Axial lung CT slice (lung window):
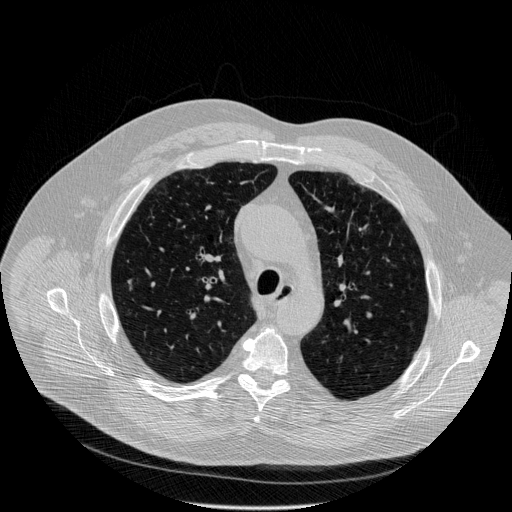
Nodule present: no